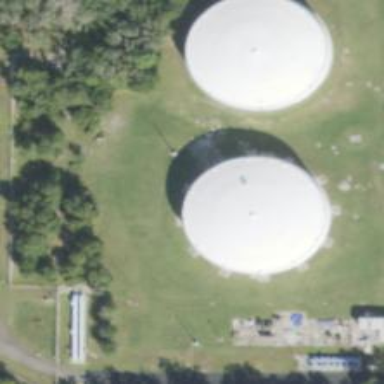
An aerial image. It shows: Building with storage tank.